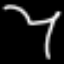
Label: squiggle